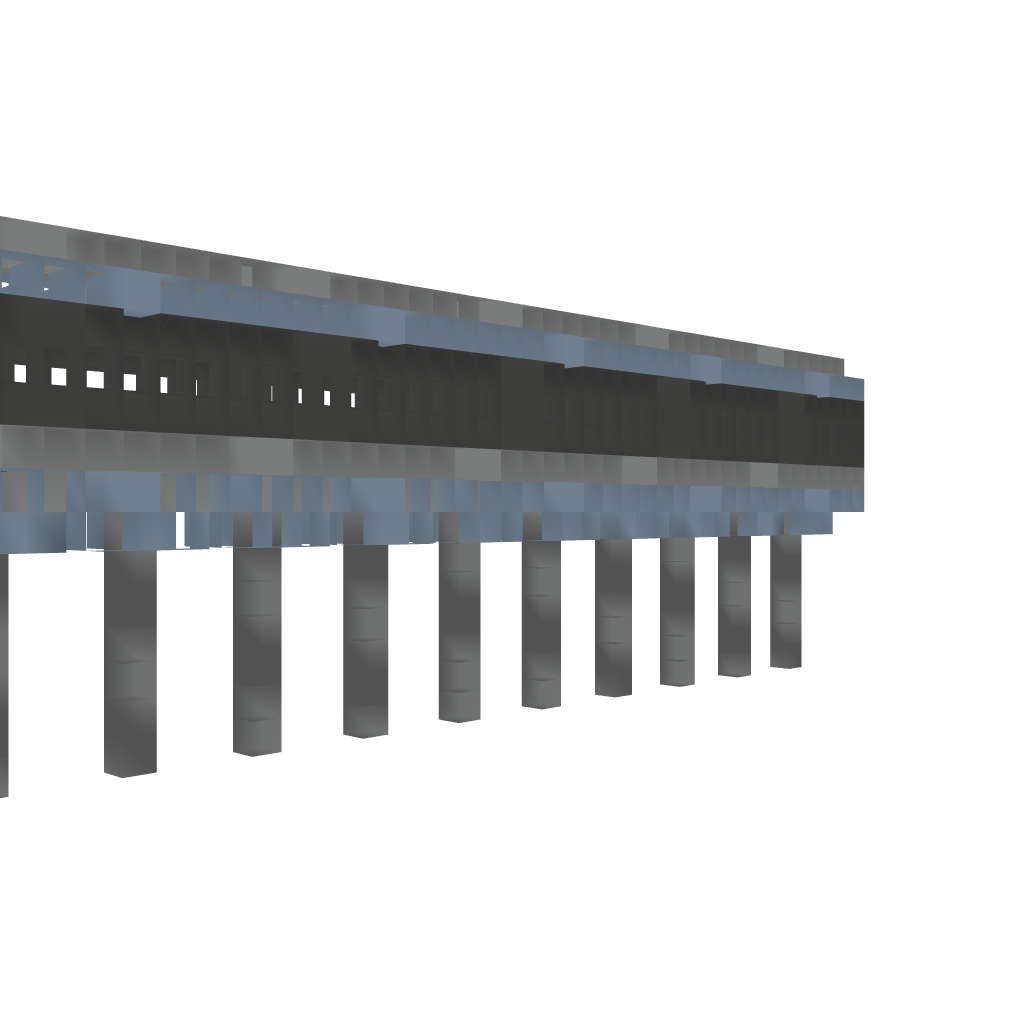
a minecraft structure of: Advanced Minecart Bridge #1 Straight Rail